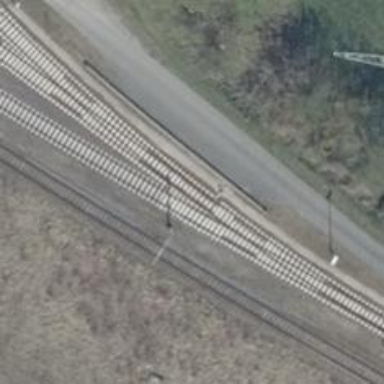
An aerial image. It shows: Railway switch.